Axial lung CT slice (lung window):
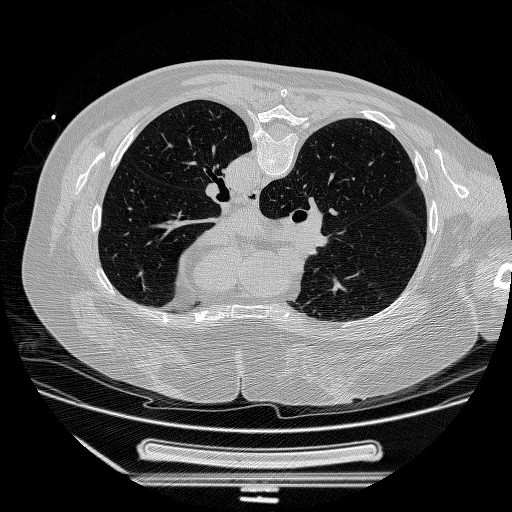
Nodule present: no